【题型】解答题　【知识点】解析几何　【难度】hard
已知双曲线 \( \Gamma: x^2 - \frac{y^2}{b^2} = 1 \ (b > 0) \)，左右顶点分别为 \( A_1, A_2 \)，过点 \( M(-2,0) \) 的直线 \( l \) 交双曲线 \( \Gamma \) 于 \( P, Q \) 两点.

\vspace{0.5em}
(1) 若离心率 \( e = 2 \) 时，求 \( b \) 的值.

\vspace{0.5em}
(2) 若 \( b = \frac{2\sqrt{6}}{3} \)，\( \triangle MA_2P \) 为等腰三角形时，且点 \( P \) 在第一象限，求点 \( P \) 的坐标.

\vspace{0.5em}
(3) 连接 \( OQ \)，直线 \( OQ \) 交双曲线 \( \Gamma \) 于另一点 \( R \)，若 \( \overrightarrow{A_1R} \cdot \overrightarrow{A_2P} = 1 \)，求 \( b \) 的取值范围.
【解答】
\textbf{【答案】}
(1) \( b = \sqrt{3} \)

\vspace{0.5em}
(2) \( P(2, 2\sqrt{2}) \)

\vspace{0.5em}
(3) \( (0,\sqrt{3}) \cup \left( \sqrt{3}, \frac{\sqrt{30}}{3} \right] \)

\vspace{1em}
\textbf{【分析】}
(1) 根据离心率公式计算即可；

\vspace{0.5em}
(2) 分三角形三边分别为底讨论即可；

\vspace{0.5em}
(3) 设直线 \( l: x = my - 2 \)，联立双曲线方程得到韦达定理式，再代入计算向量数量积的等式计算即可.

\vspace{1em}
\textbf{【详解】}
(1) 由题意得 \( e = \frac{c}{a} = \frac{c}{1} = 2 \)，则 \( c = 2 \)，\( b = \sqrt{2^2 - 1} = \sqrt{3} \).

\vspace{0.5em}
(2) 当 \( b = \frac{2\sqrt{6}}{3} \) 时，双曲线 \( \Gamma: x^2 - \frac{y^2}{\frac{8}{3}} = 1 \)，其中 \( M(-2,0) \)，\( A_2(1,0) \)，

因为 \( \triangle MA_2P \) 为等腰三角形，则

① 当以 \( MA_2 \) 为底时，显然点 \( P \) 在直线 \( x = -\frac{1}{2} \) 上，这与点 \( P \) 在第一象限矛盾，故舍去；

② 当以 \( A_2P \) 为底时，\( |MP| = |MA_2| = 3 \)，

设 \( P(x,y) \)，则
\[
\begin{cases}
x^2 - \frac{3y^2}{8} = 1 \\
(x+2)^2 + y^2 = 9
\end{cases}
\]
联立解得
\[
\begin{cases}
x = -\frac{23}{11} \\
y = -\frac{8\sqrt{17}}{11}
\end{cases}
\quad \text{或} \quad
\begin{cases}
x = -\frac{23}{11} \\
y = \frac{8\sqrt{17}}{11}
\end{cases}
\quad \text{或} \quad
\begin{cases}
x = 1 \\
y = 0
\end{cases}
\]
因为点 \( P \) 在第一象限，显然以上均不合题意，舍去；

（或者由双曲线性质知 \( |MP| > |MA_2| \)，矛盾，舍去）；

③ 当以 \( MP \) 为底时，\( |A_2P| = |MA_2| = 3 \)，设 \( P(x_0,y_0) \)，其中 \( x_0 > 0, y_0 > 0 \)，

则有
\[
\begin{cases}
(x_0 - 1)^2 + y_0^2 = 9 \\
x_0^2 - \frac{y_0^2}{\frac{8}{3}} = 1
\end{cases}
\]
解得
\[
\begin{cases}
x_0 = 2 \\
y_0 = 2\sqrt{2}
\end{cases}
\]
即 \( P(2, 2\sqrt{2}) \).

综上所述：\( P(2, 2\sqrt{2}) \).

\vspace{0.5em}
(3) 由题知 \( A_1(-1,0), A_2(1,0) \)，

当直线 \( l \) 的斜率为 0 时，此时 \( \overrightarrow{A_1R} \cdot \overrightarrow{A_2P} = 0 \)，不合题意，则 \( k_l \neq 0 \)，

则设直线 \( l: x = my - 2 \)，

设点 \( P(x_1,y_1), Q(x_2,y_2) \)，根据 \( OQ \) 延长线交双曲线 \( \Gamma \) 于点 \( R \)，

根据双曲线对称性知 \( R(-x_2,-y_2) \)，

联立有
\[
\begin{cases}
x = my - 2 \\
x^2 - \frac{y^2}{b^2} = 1
\end{cases}
\implies (b^2m^2 - 1)y^2 - 4b^2my + 3b^2 = 0,
\]
显然二次项系数 \( b^2m^2 - 1 \neq 0 \)，

其中 \( \Delta = (-4mb^2)^2 - 4(b^2m^2 - 1)3b^2 = 4b^4m^2 + 12b^2 > 0 \)，

\[
y_1 + y_2 = \frac{4b^2m}{b^2m^2 - 1} \quad \text{①}, \quad y_1y_2 = \frac{3b^2}{b^2m^2 - 1} \quad \text{②},
\]

\[
\overrightarrow{A_1R} = (-x_2 + 1, -y_2), \quad \overrightarrow{A_2P} = (x_1 - 1, y_1),
\]

则 \( \overrightarrow{A_1R} \cdot \overrightarrow{A_2P} = (-x_2 + 1)(x_1 - 1) - y_1y_2 = 1 \)，因为 \( P(x_1,y_1), Q(x_2,y_2) \) 在直线 \( l \) 上，

则 \( x_1 = my_1 - 2 \)，\( x_2 = my_2 - 2 \)，

即 \( -(my_2 - 3)(my_1 - 3) - y_1y_2 = 1 \)，即 \( y_1y_2(m^2 + 1) - (y_1 + y_2)3m + 10 = 0 \)，

将①②代入有 \( (m^2 + 1) \cdot \frac{3b^2}{b^2m^2 - 1} - 3m \cdot \frac{4b^2m}{b^2m^2 - 1} + 10 = 0 \)，

即 \( 3b^2(m^2 + 1) - 3m \cdot 4b^2m + 10(b^2m^2 - 1) = 0 \)

化简得 \( b^2m^2 + 3b^2 - 10 = 0 \)，

所以 \( m^2 = \frac{10}{b^2} - 3 \)，代入到 \( b^2m^2 - 1 \neq 0 \)，得 \( b^2 = 10 - 3b^2 \neq 1 \)，所以 \( b^2 \neq 3 \)，

且 \( m^2 = \frac{10}{b^2} - 3 \geq 0 \)，解得 \( b^2 \leq \frac{10}{3} \)，又因为 \( b > 0 \)，则 \( 0 < b^2 \leq \frac{10}{3} \)，

综上知，\( b^2 \in (0,3) \cup \left( 3, \frac{10}{3} \right] \)，\( \therefore b \in (0,\sqrt{3}) \cup \left( \sqrt{3}, \frac{\sqrt{30}}{3} \right] \).

\vspace{1em}
\textbf{【点睛】} 关键点点睛：本题第三问的关键是采用设线法，为了方便运算可设 \( l: x = my - 2 \)，将其与双曲线方程联立得到韦达定理式，再写出相关向量，代入计算，要注意排除联立后的方程得二次项系数不为 0.
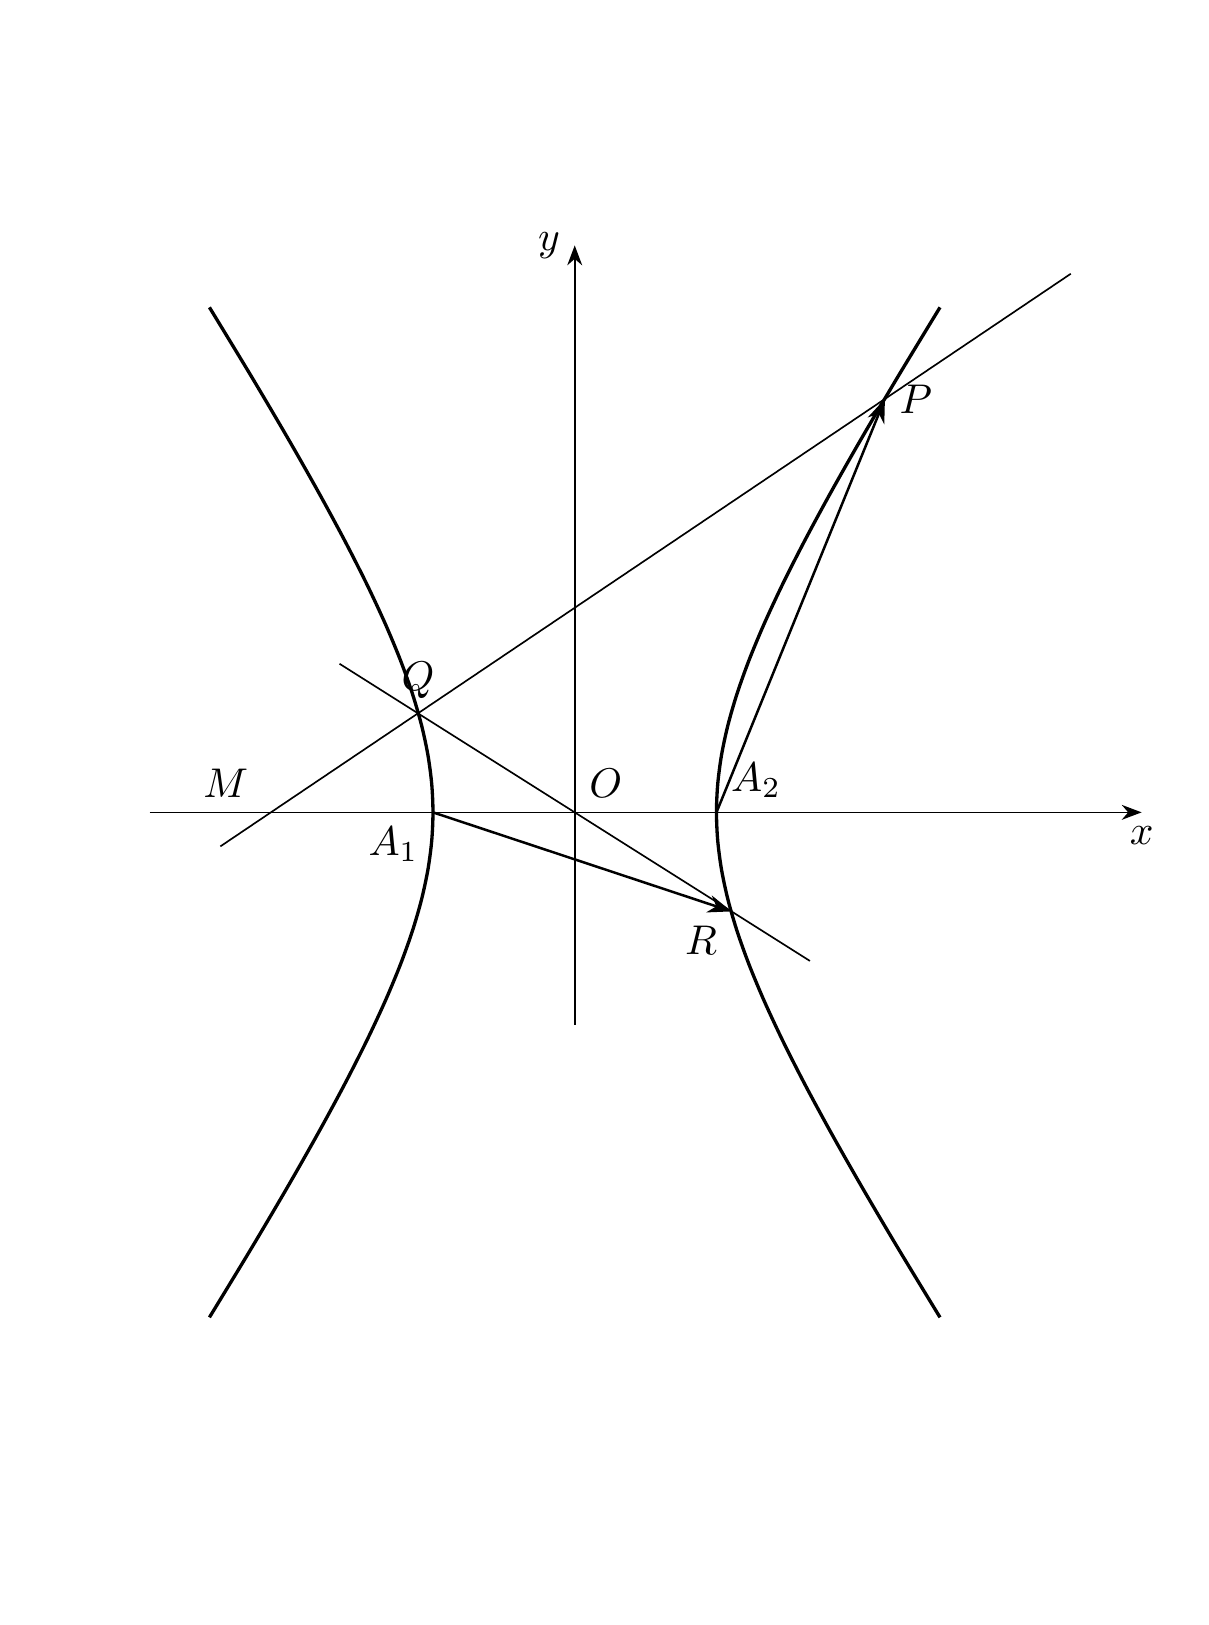